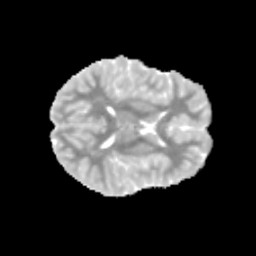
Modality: MD
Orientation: axial
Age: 10
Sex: male
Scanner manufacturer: siemens
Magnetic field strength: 3 T
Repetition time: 3.8 s
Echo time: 0.07 s